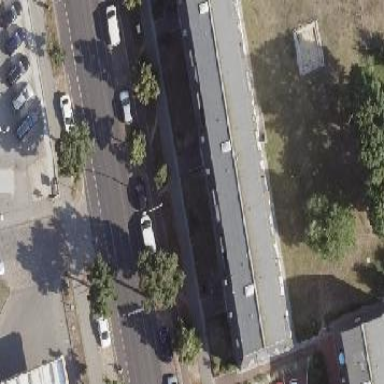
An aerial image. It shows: Apartments building with mansard roof.